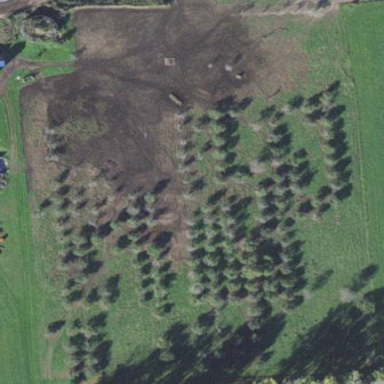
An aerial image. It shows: Orchard.